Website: home-depot
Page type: customer-info-address
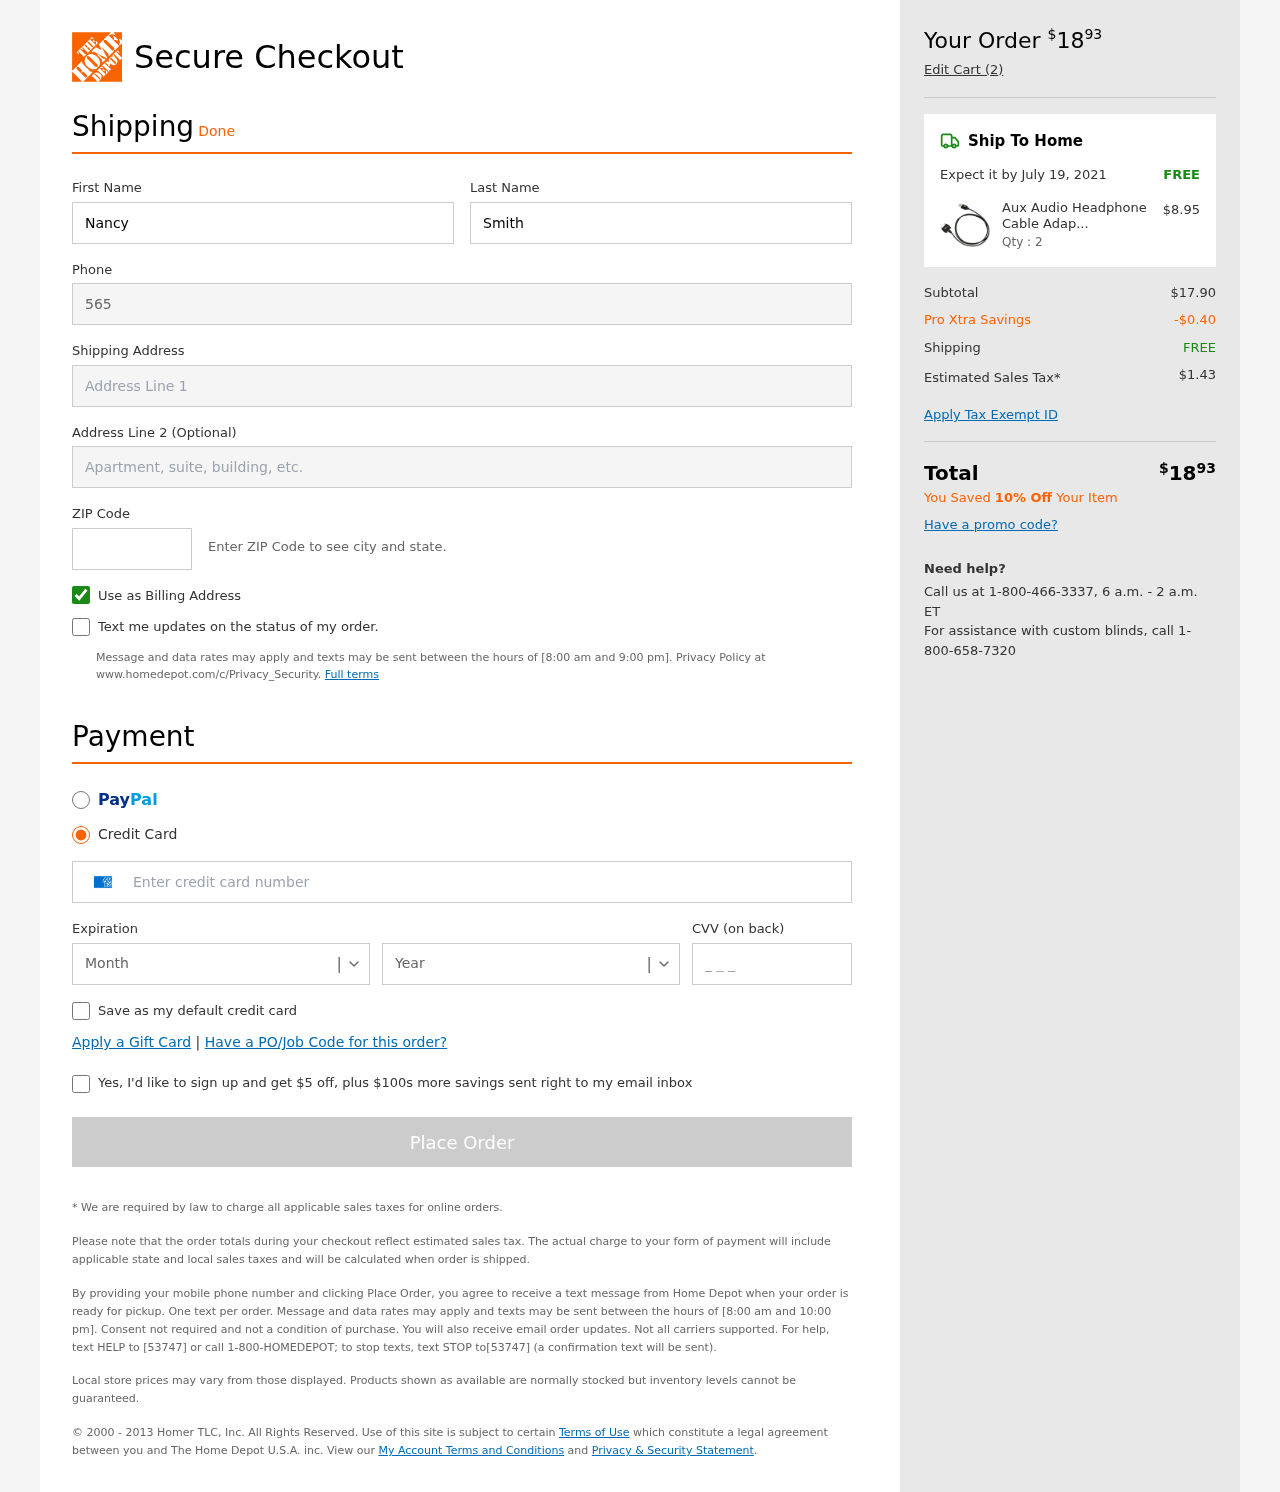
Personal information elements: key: PII_CARD_CVV
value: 9612
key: PII_CARD_EXPIRY_MONTH
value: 01
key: PII_CARD_EXPIRY_YEAR
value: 27
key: PII_CARD_NUMBER
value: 3766 4745 5987 317
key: PII_FIRSTNAME
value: Nancy
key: PII_LASTNAME
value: Smith
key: PII_PHONE
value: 5657315807
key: PII_POSTCODE
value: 15287
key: PII_STREET
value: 8938 Paul Orchard Apt. 697
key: PII_STREET2
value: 4592 Jacob Wall Apt. 009
Product elements: key: PRODUCT1_NAME
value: Aux Audio Headphone Cable Adapter Splitter
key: PRODUCT1_PRICE
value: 8.95
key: PRODUCT1_QUANTITY
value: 2
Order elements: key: ORDER_TOTAL
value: $1893
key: ORDER_NUM_ITEMS
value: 2
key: ORDER_DELIVERY_DATE
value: July 19, 2021
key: ORDER_SHIPPING_COST
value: FREE
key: ORDER_SUBTOTAL
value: $17.90
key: ORDER_DISCOUNT
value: -$0.40
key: ORDER_SHIPPING_COST2
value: FREE
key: ORDER_TAX
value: $1.43
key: ORDER_TOTAL2
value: $1893
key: ORDER_SAVINGS_MESSAGE
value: You Saved 10% Off Your Item